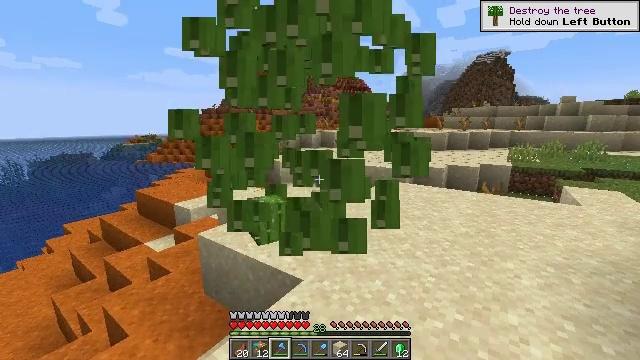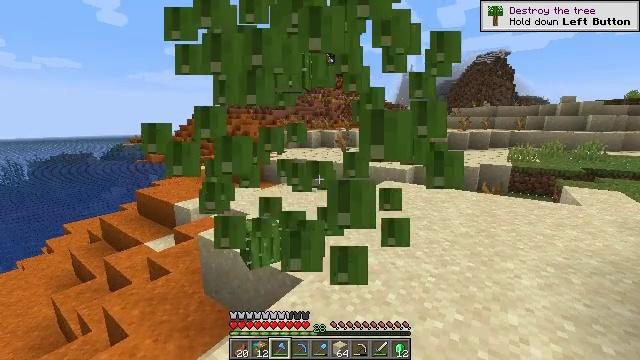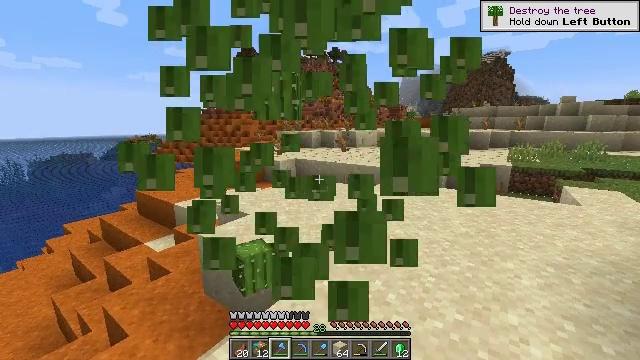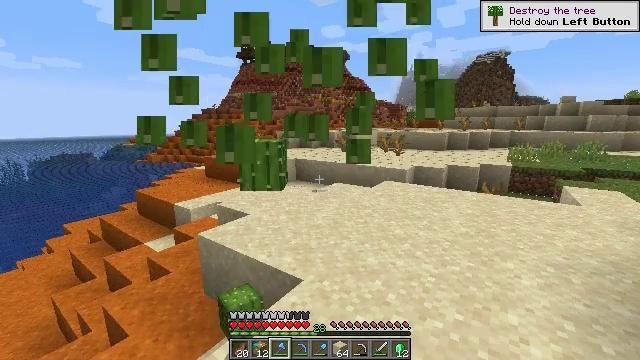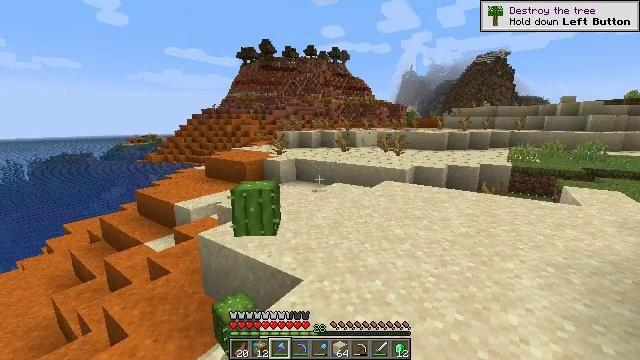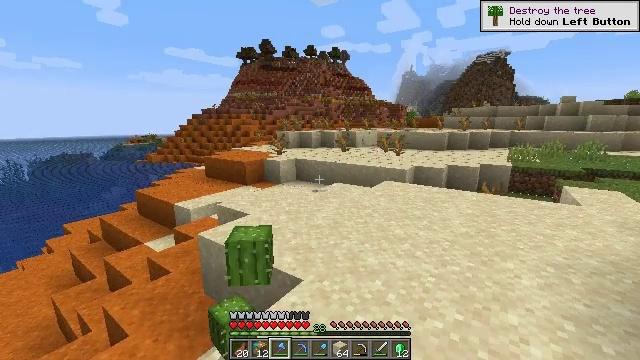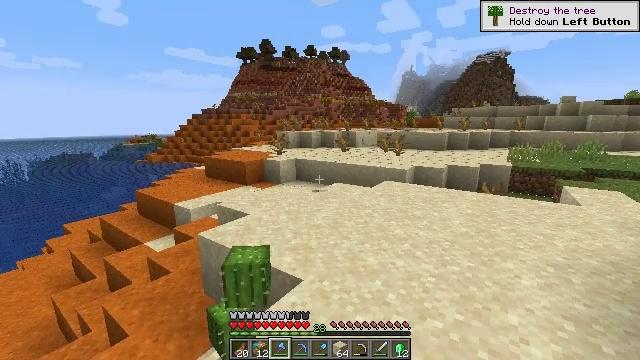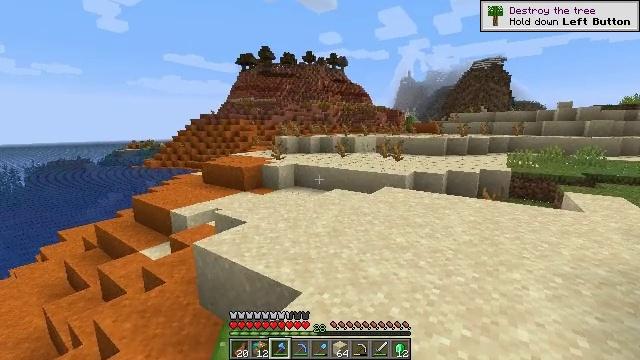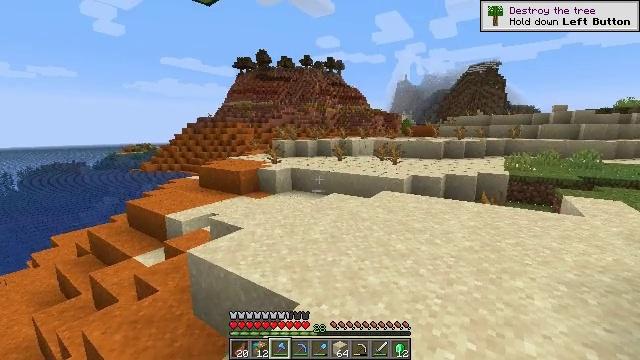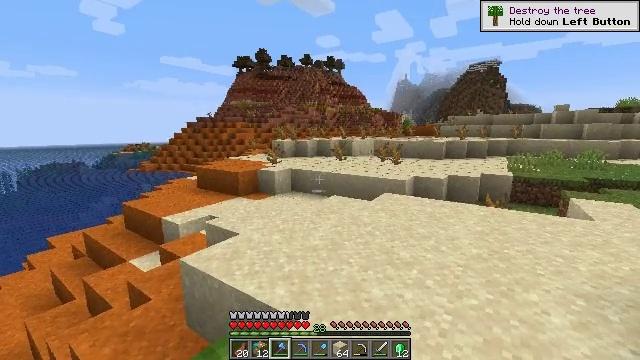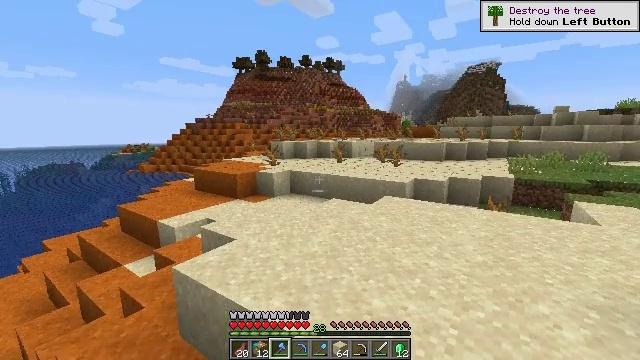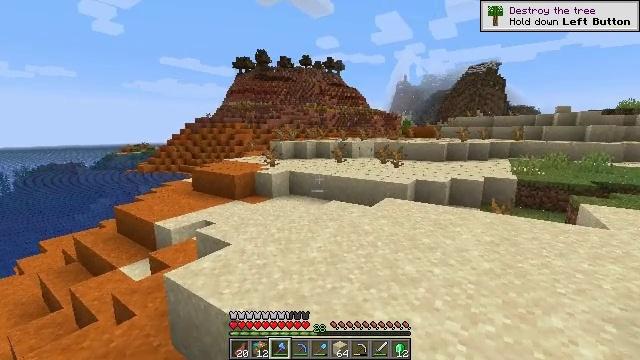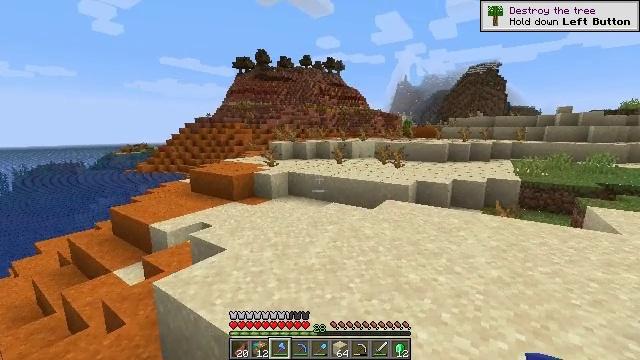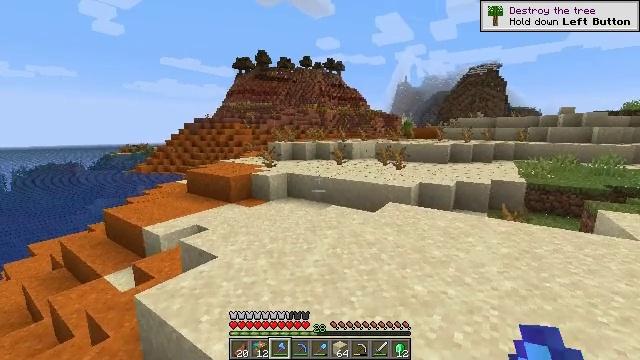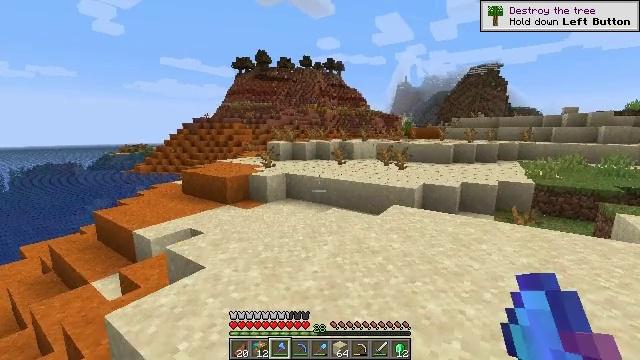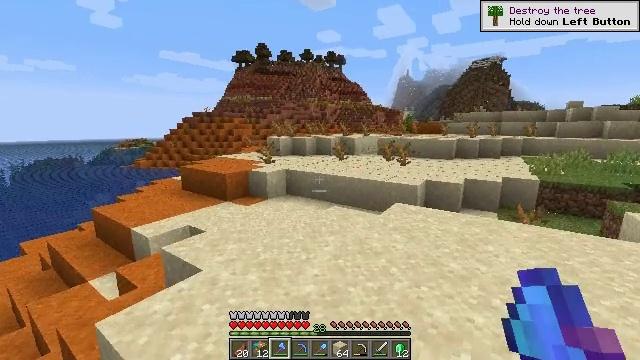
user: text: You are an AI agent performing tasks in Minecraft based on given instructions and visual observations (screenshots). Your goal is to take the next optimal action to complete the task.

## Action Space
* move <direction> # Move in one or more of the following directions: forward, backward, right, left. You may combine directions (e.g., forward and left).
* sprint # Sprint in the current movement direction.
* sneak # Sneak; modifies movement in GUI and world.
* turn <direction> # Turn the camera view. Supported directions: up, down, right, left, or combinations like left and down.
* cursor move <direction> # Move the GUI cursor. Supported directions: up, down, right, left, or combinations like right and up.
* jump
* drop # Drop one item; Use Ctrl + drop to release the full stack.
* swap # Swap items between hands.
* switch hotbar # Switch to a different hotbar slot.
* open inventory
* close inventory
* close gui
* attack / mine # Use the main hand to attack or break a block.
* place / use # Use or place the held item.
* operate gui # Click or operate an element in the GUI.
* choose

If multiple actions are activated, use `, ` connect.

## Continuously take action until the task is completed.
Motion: motion action
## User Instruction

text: Harvest the cactus plant.
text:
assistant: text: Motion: attack / mine
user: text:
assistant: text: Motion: attack / mine
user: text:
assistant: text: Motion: attack / mine
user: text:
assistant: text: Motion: attack / mine
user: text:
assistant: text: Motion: no_op
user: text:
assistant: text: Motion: no_op
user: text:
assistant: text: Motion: move forward, turn up
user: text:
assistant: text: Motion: move forward
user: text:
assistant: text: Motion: move forward
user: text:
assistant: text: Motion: move forward
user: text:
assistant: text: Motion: move forward
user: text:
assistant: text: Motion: move forward
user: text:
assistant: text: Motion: move forward
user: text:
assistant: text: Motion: move forward
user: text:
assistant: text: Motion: move forward, sprint, turn down
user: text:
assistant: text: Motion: move forward, sprint, turn left and down
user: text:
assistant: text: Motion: move forward, sprint, turn left and down
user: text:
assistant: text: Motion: move forward, turn left and down
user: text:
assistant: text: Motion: move forward, turn left and down
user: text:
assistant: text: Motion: turn left and down
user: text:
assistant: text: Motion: turn left
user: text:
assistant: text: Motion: turn left and down
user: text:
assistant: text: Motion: turn left and down
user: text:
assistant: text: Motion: turn left and down
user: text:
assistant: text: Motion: turn left and down
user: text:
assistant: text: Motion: turn left
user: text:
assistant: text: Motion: no_op
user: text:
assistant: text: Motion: no_op
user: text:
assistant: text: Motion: no_op
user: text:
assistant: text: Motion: no_op